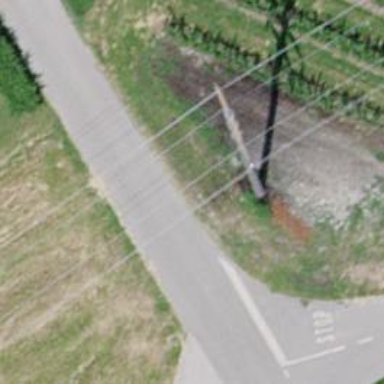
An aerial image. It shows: Power tower.